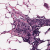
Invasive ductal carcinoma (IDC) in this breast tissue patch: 1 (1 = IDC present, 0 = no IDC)